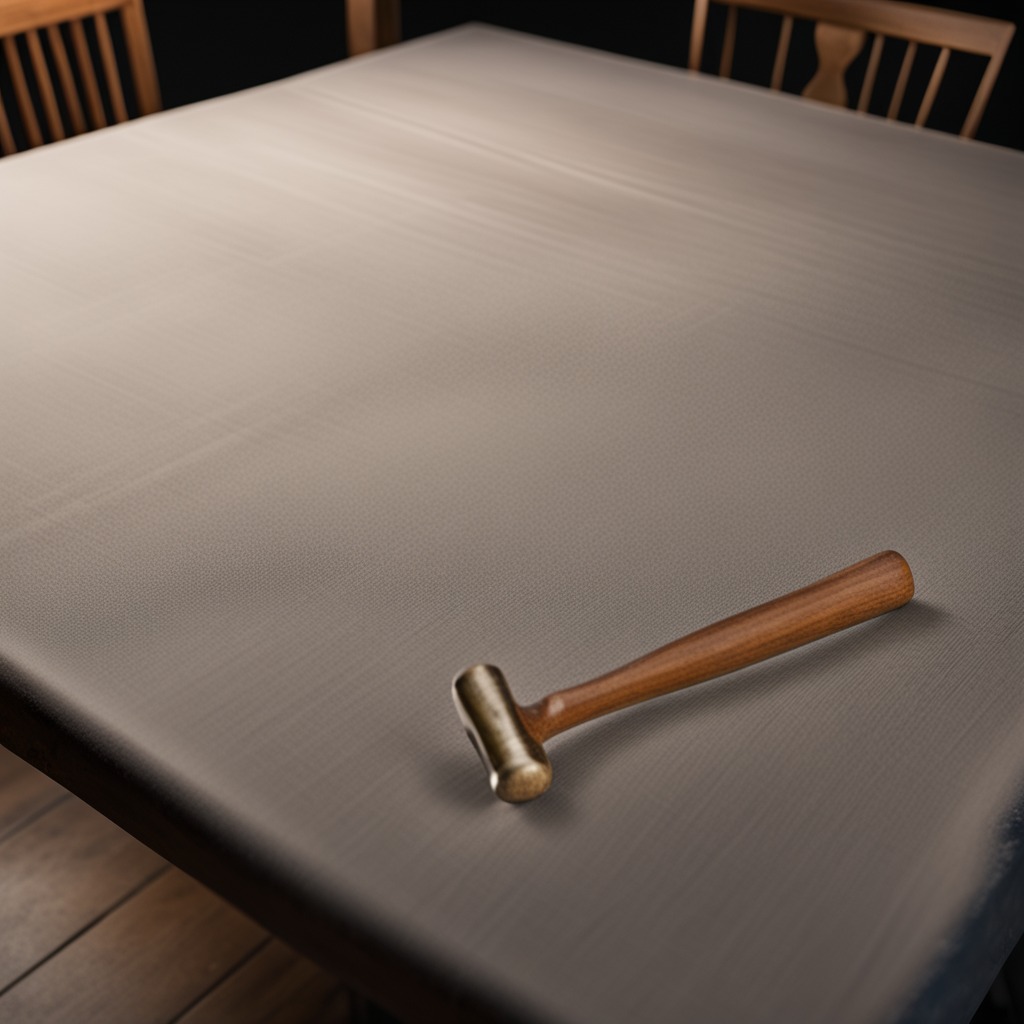
A hammer lies on a wooden table.